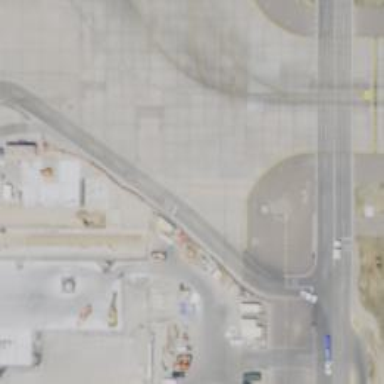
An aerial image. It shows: View of taxiway at the airport.